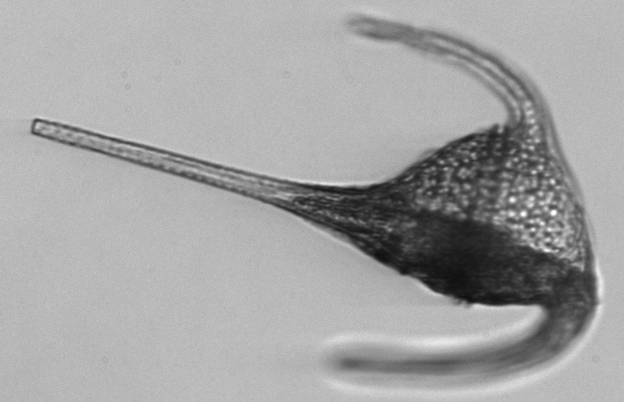
Label: Tripos